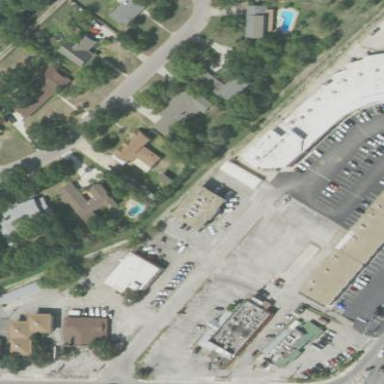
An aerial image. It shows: Retail area.